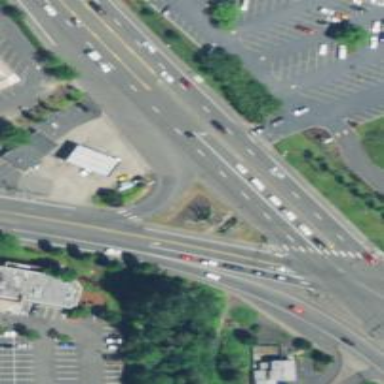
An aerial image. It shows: Trunk link highway.